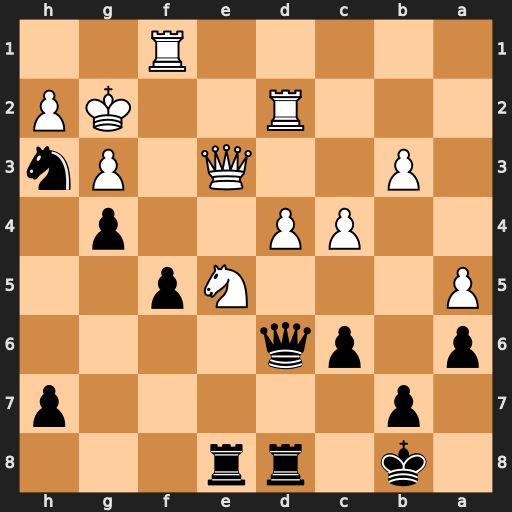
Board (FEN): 1k1rr3/1p5p/p1pq4/P3Np2/2PP2p1/1P2Q1Pn/3R2KP/5R2
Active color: b
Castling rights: -
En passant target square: -
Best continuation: Rxe5 dxe5 Qxd2+ Qxd2 Rxd2+